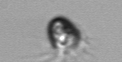
Label: Balanion